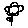
Label: flower